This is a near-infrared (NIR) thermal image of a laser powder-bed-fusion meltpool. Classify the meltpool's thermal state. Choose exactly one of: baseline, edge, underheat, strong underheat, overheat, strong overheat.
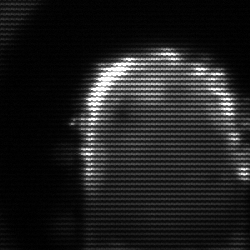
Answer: baseline